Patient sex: F
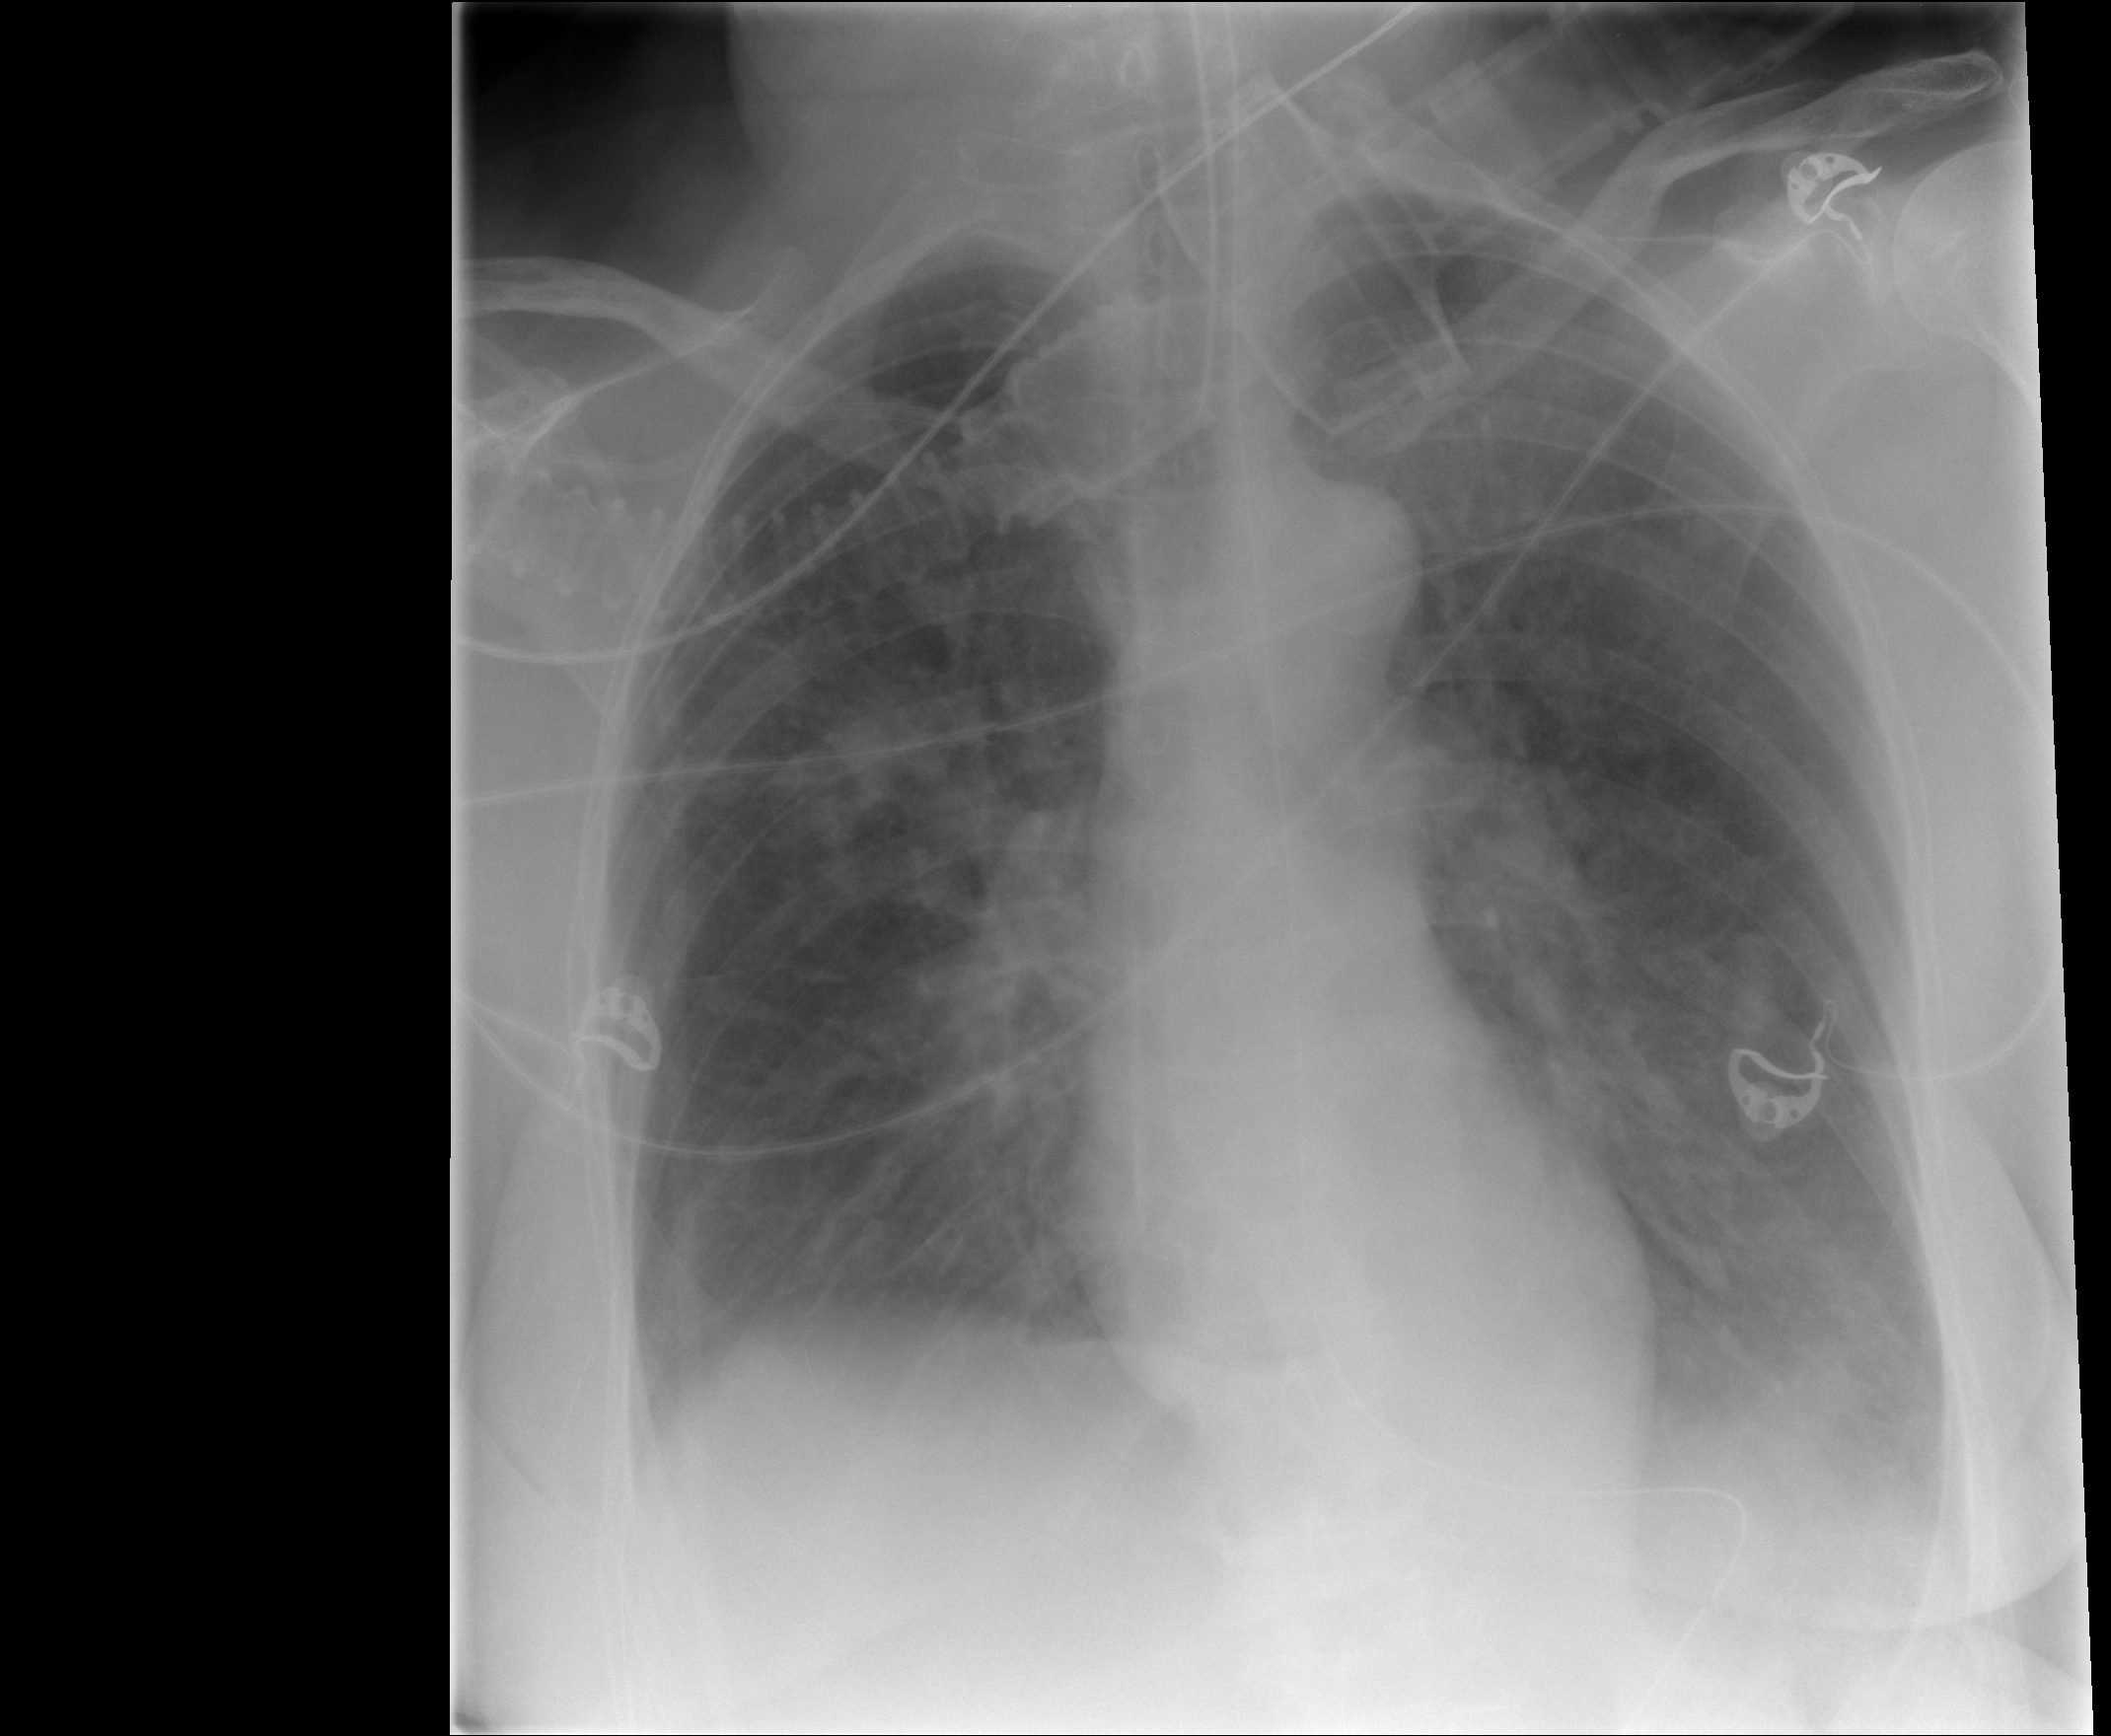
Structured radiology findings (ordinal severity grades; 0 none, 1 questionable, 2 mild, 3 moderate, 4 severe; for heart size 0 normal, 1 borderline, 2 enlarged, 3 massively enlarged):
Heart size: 0
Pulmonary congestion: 0
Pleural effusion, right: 2
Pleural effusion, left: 2
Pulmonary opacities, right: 0
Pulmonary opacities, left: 0
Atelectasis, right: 0
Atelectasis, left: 0